Question: I am trying to apply width for .container class but ie is not taking any changes of css.If any body have any idea let me know.Bellow is my code.
'''
<!-- [if ie 9]>
.nav > li > a{
padding-left: 20px !important;
}
.container{
max-width: 1350px !important;
width: 1350px !important;
}
<![endif]-->
'''
<URL>

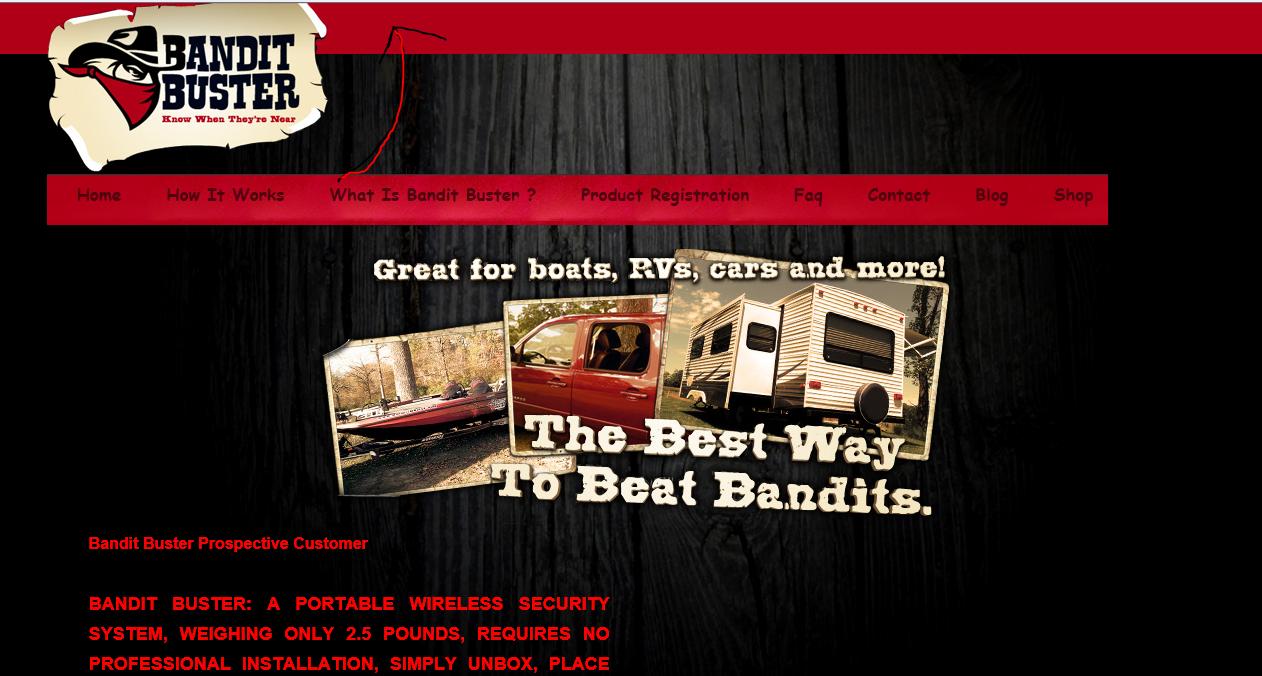
Answer: Conditional comments are meant to be used in the html markup, not the css. (See <URL>
There are hacks for css to target ie9, such as as '/9' or ... this:
'''
/* target Internet Explorer 9 and Internet Explorer 10:*/
@media screen and (min-width:0) {
/* ie9+ code here */
...
}
'''
Check this example <URL> in IE9+ and other browsers